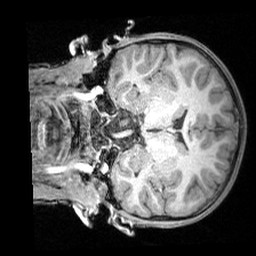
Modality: T1w
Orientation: coronal
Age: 8
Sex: male
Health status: ill
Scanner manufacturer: siemens
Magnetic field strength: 3 T
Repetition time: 1.6 s
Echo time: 0.00179 s